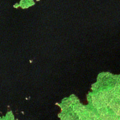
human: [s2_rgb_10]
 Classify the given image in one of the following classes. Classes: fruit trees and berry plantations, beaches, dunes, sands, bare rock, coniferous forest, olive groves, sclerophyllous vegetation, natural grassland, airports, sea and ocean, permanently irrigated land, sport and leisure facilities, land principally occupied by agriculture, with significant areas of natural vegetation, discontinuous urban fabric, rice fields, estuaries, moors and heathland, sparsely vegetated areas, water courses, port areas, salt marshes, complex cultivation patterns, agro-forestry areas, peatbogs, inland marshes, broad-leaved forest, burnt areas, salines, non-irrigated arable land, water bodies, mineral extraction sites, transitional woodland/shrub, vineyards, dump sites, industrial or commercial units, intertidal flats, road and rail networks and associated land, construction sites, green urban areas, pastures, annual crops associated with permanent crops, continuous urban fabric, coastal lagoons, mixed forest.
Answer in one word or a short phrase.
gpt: coniferous forest, mixed forest, water bodies